Current action and preconditions to check: trajectory_clear

Your task: For each precondition in the list above, predict whether it will hold at this action.

Consider the current scene as observed from the mobile robot's camera, and analyze the predicted future states of all dynamic agents (e.g., people, animals, vehicles, or any moving entities) within the NEXT SECOND.

IMPORTANT: Only answer "very likely" if you are absolutely certain—based on strong, clear evidence—that a dynamic agent will violate the precondition in the predicted future state. Do NOT answer "very likely" for unlikely, ambiguous, or low-probability risks.

Ask yourself for each precondition: Is there a high probability, with clear and convincing evidence, that the predicted future states of any dynamic agent will interfere with the predicted future state of the currently executing action within the NEXT SECOND, causing that precondition to fail?

Assess the risk level based on these predictions. Use "likely" or "very likely" if motions create a clear risk of interference.

Use "neutral" or "improbable" if agents are nearby but their predicted paths are clearly diverging or non-conflicting.

Failure Risk Categories: "very improbable", "improbable", "neutral", "likely", "very likely"

Answer Format: Output ONLY the probability_of_failure value from these categories: "very improbable", "improbable", "neutral", "likely", "very likely"

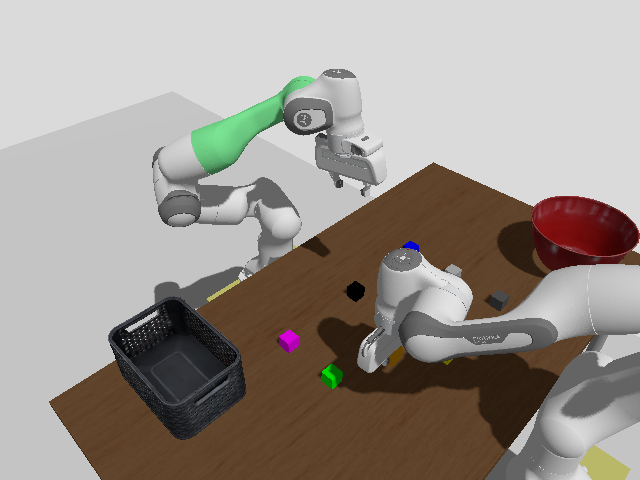

Answer: very improbable